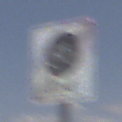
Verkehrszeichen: EndeFahrradzone
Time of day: Midday
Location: Outdoor (Nature)
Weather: PartlyCloudy
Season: NotSpecified
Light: Natural